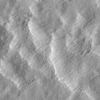
Label: not_dusty